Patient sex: M
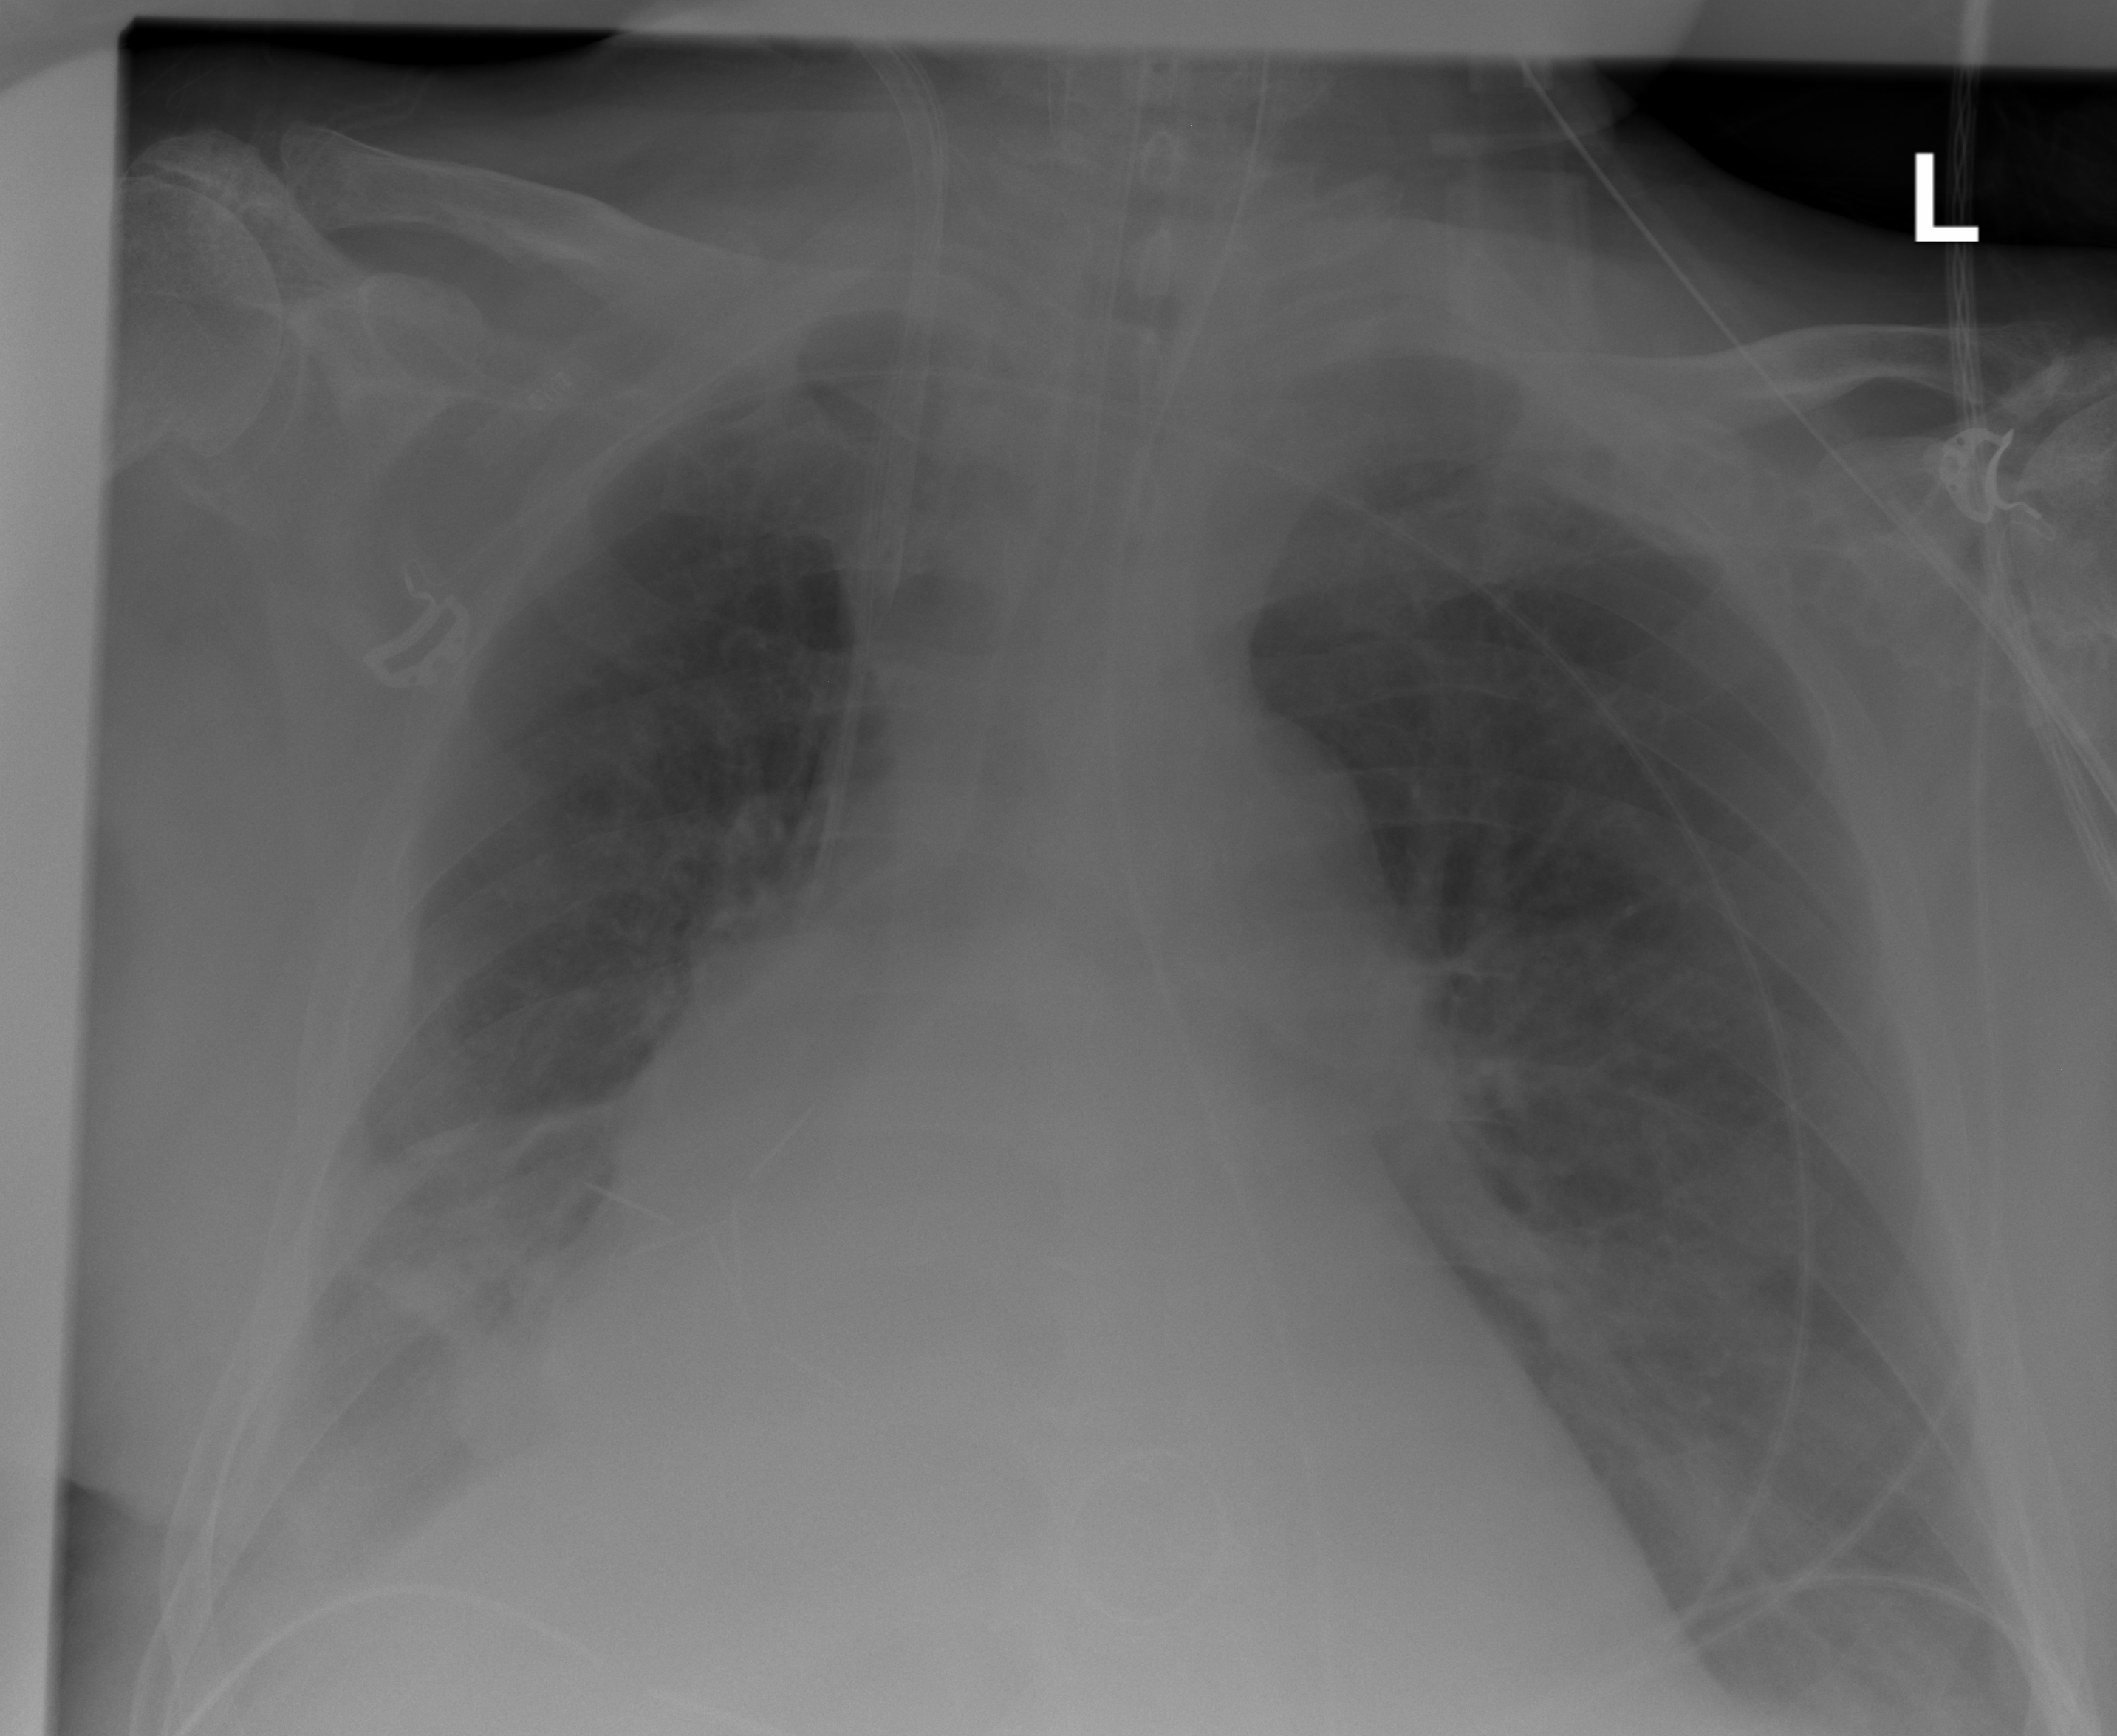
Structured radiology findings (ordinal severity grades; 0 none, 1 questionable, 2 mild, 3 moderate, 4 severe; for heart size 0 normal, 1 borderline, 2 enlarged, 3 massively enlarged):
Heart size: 2
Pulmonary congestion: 0
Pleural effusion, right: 2
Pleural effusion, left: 0
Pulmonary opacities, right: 0
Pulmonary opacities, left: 0
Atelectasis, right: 3
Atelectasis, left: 0